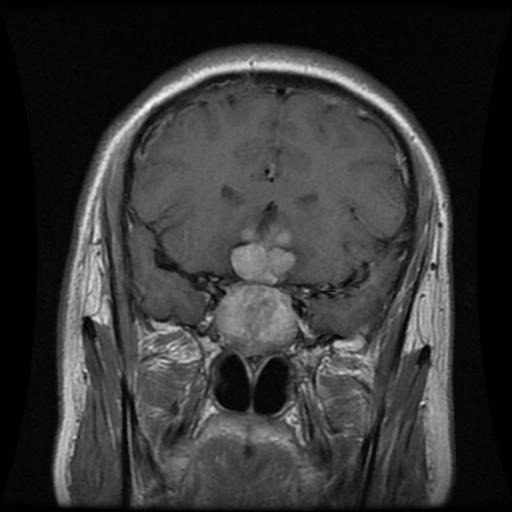
Label: pituitary